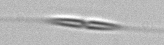
Label: Cylindrotheca